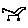
Label: bird